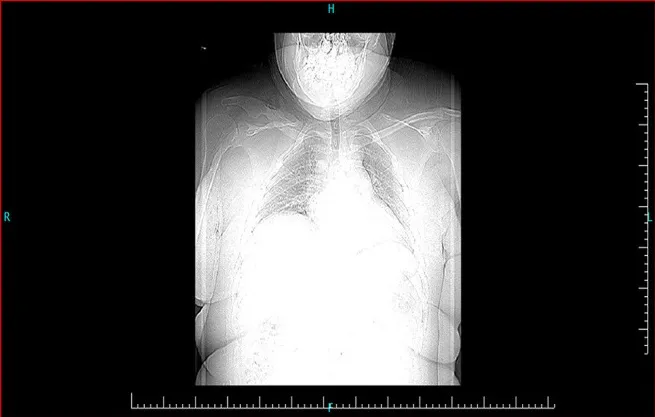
Preoperative computed tomography scan revealing the scope of the lesion. This was essential in identifying the small bone fragments separated from the fracture.
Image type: radiology (x_ray)